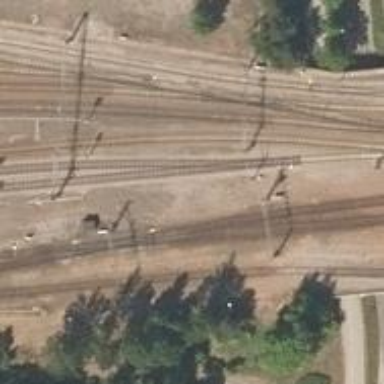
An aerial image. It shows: Railway yard with electrified contact lines.